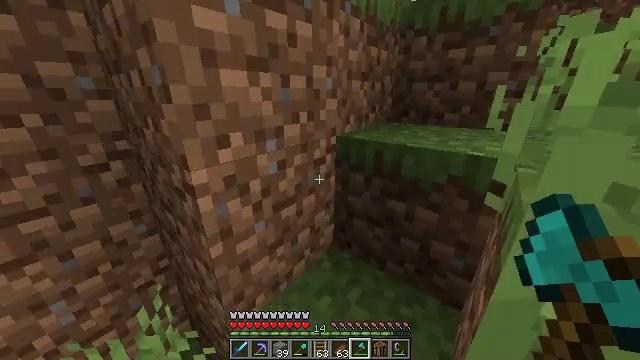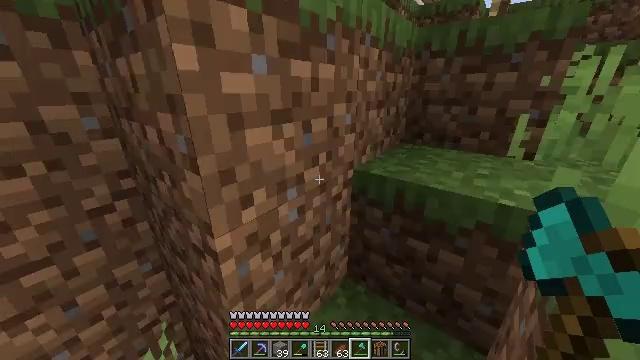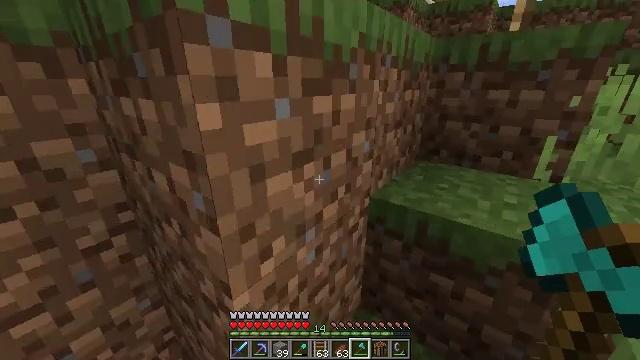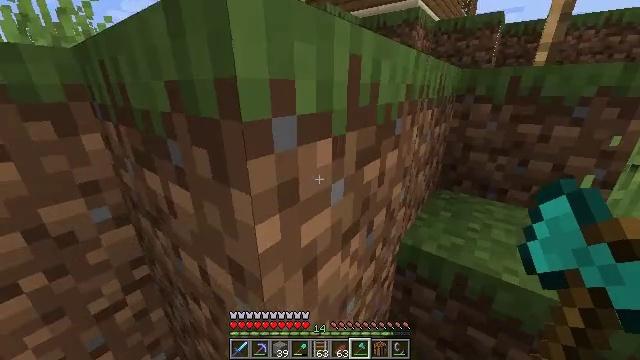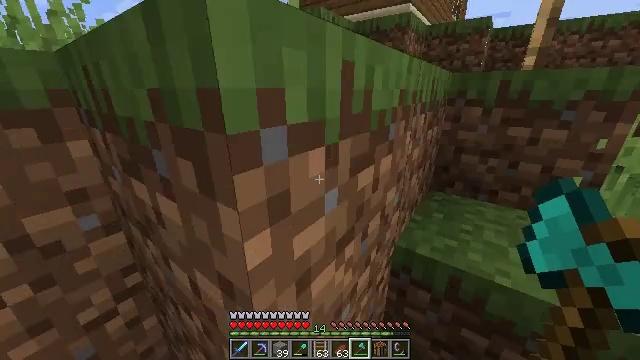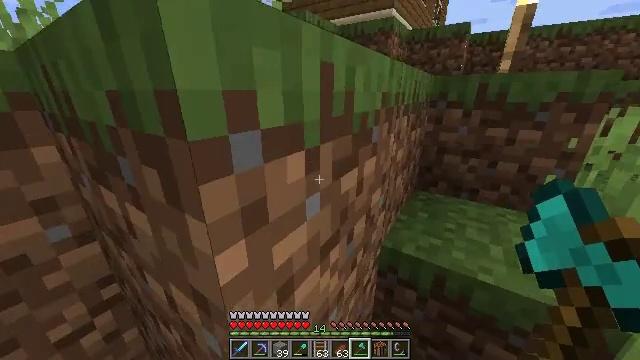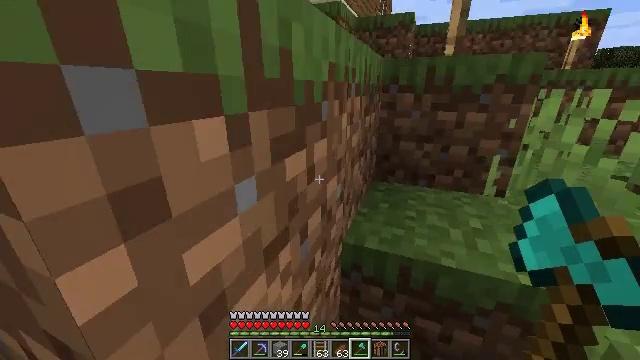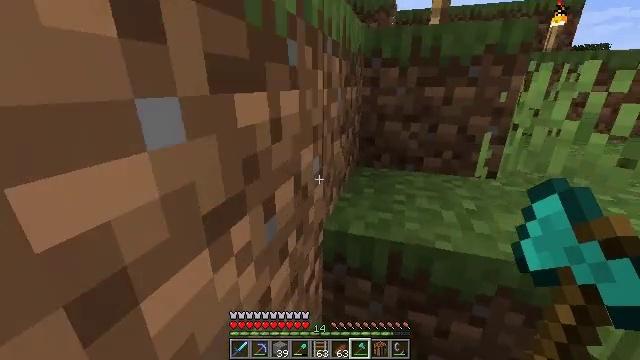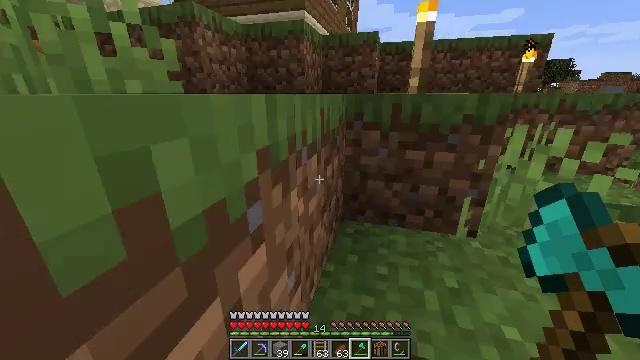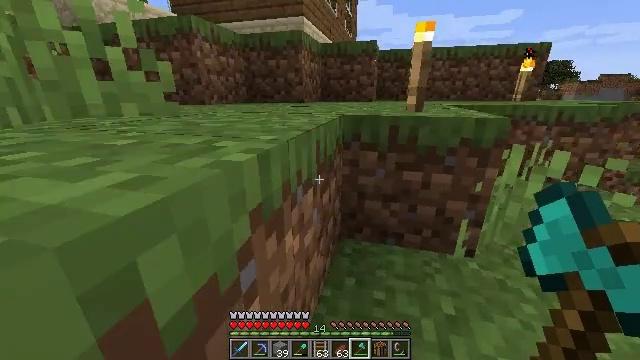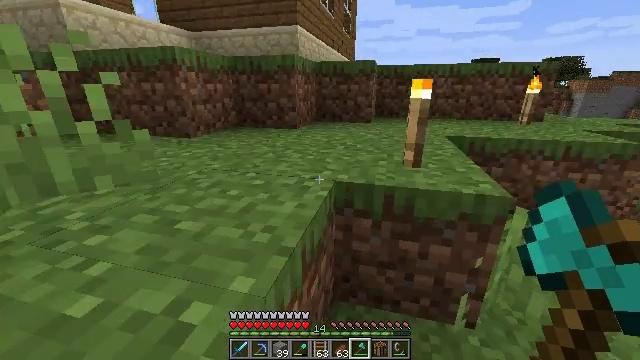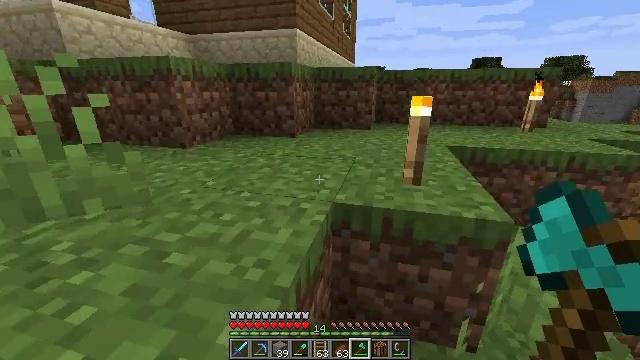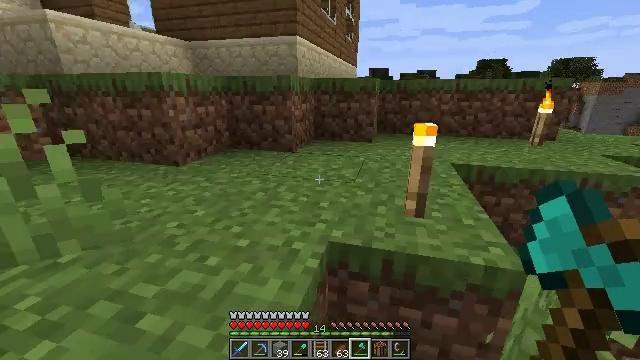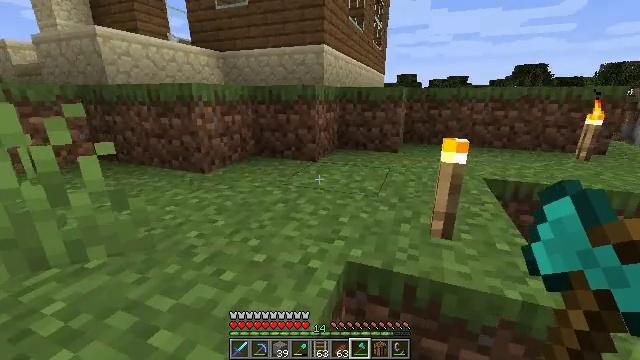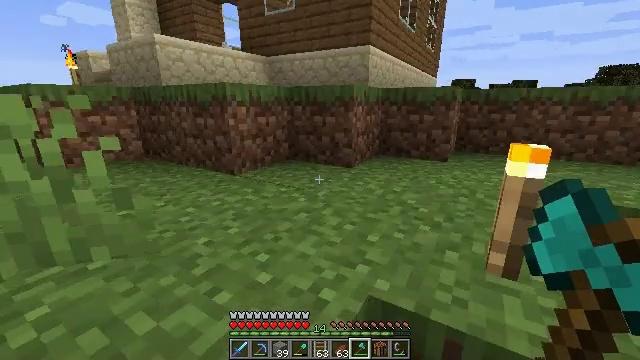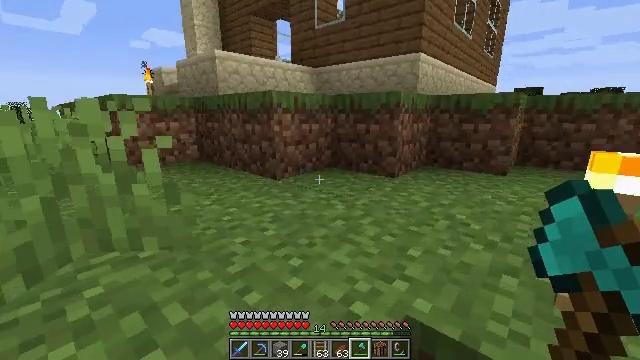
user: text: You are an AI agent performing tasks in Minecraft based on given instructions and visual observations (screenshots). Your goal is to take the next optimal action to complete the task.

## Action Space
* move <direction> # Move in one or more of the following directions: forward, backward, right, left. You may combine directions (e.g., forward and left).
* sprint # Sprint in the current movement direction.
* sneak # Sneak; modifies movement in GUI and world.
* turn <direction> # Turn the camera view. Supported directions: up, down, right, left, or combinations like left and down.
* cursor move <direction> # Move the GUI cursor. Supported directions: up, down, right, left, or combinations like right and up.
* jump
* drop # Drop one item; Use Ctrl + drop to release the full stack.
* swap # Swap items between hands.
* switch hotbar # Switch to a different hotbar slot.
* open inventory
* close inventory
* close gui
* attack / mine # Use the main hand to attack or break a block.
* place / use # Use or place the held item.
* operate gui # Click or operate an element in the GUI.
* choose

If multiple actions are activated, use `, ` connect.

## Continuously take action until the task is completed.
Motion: motion action
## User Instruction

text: Kill mobs.
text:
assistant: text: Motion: move forward, sprint, jump
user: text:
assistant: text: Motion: move forward, sprint, jump
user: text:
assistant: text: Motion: move forward, sprint
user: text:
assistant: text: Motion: move forward, sprint, turn right
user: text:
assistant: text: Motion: move forward, sprint, turn right
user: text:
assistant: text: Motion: move forward, sprint, turn right
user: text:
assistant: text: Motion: move forward, sprint, turn right, jump
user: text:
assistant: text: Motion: move forward, sprint, turn right, jump
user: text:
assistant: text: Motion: move forward, sprint, jump
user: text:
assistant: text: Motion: move forward, sprint, jump
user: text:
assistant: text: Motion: move forward, sprint, jump
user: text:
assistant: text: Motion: move forward, sprint, jump
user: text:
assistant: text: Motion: move forward, sprint, turn left and up, jump
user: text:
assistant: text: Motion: move forward, sprint, turn left and up, jump
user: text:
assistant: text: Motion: move forward, sprint, turn left and up, jump
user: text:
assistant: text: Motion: move forward, sprint, turn left and up, jump
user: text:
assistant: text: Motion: move forward, sprint, turn left and up, jump
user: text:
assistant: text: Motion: move forward, sprint, turn left and up, jump
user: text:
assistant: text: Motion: move forward, sprint, turn left, jump
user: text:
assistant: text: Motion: move forward, sprint, jump
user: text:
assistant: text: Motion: move forward, sprint, jump
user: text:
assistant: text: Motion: move forward, sprint, jump
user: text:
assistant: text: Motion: move forward, sprint
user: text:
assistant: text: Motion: move forward, sprint
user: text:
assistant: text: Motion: move forward, sprint
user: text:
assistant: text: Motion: move forward, sprint, turn right
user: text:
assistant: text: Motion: move forward, sprint, turn right, switch to hotbar 2
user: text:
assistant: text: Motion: move forward, sprint, turn right and down, switch to hotbar 2
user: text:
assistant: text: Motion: move forward, sprint, turn right and down, jump, switch to hotbar 2
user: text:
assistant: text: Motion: move forward, sprint, turn right, jump